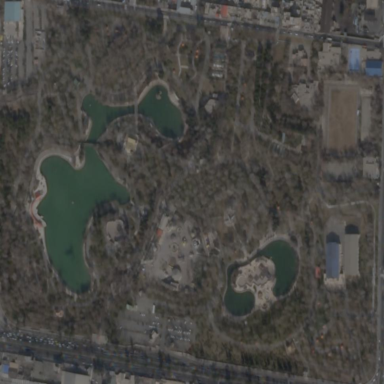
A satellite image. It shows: Lovely park for leisure and relaxation.